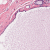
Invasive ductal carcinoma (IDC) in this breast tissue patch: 0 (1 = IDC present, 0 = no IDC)